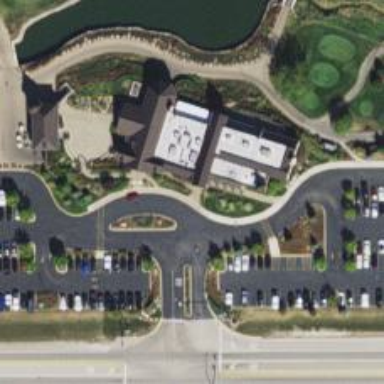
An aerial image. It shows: Pathway for golfing.